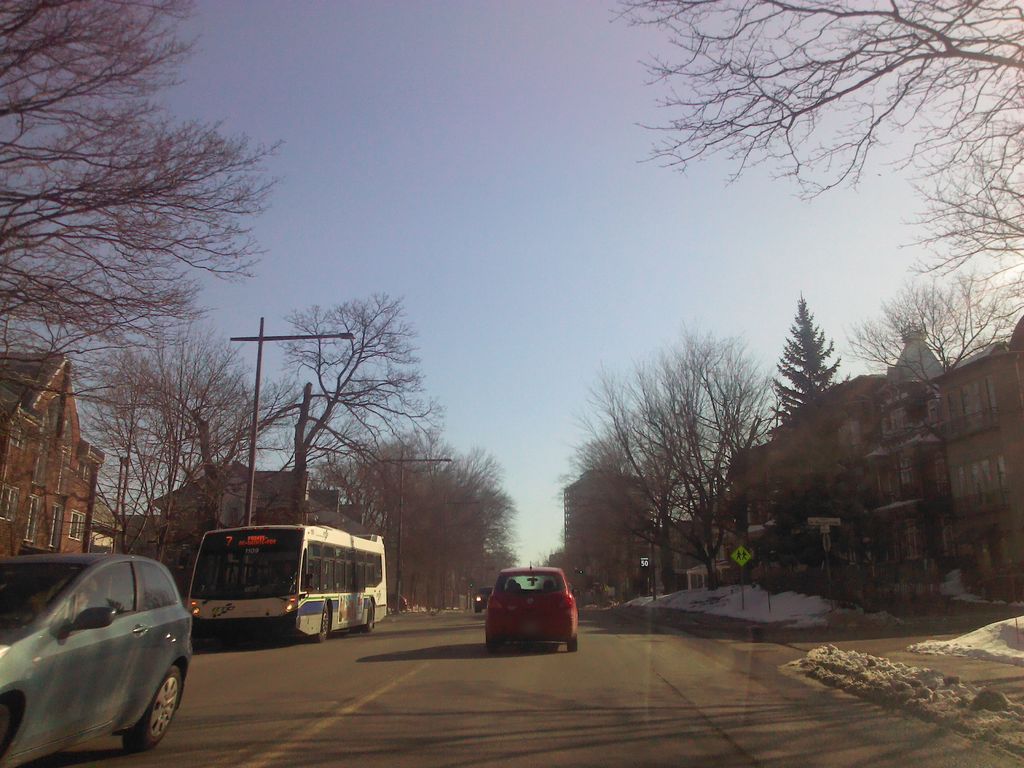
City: quebec_city